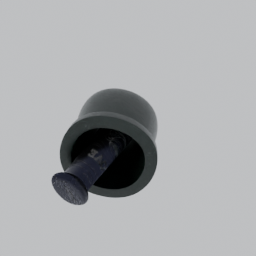
Label: tools